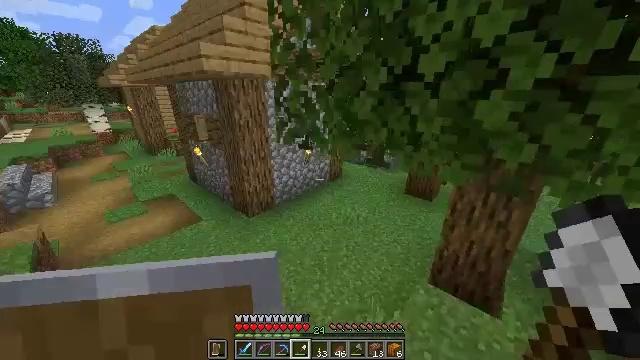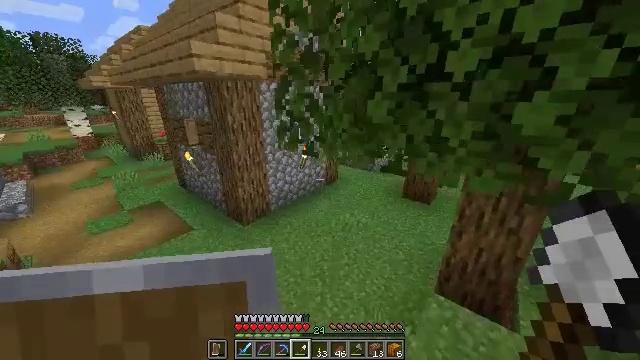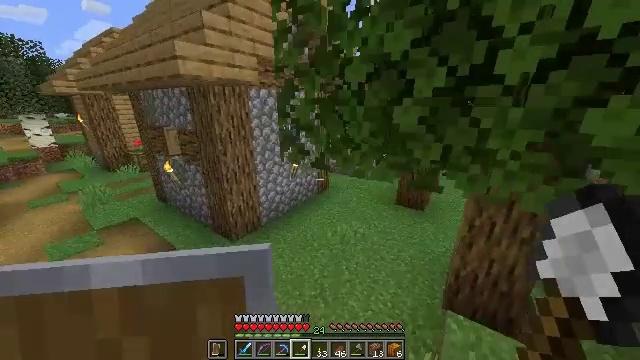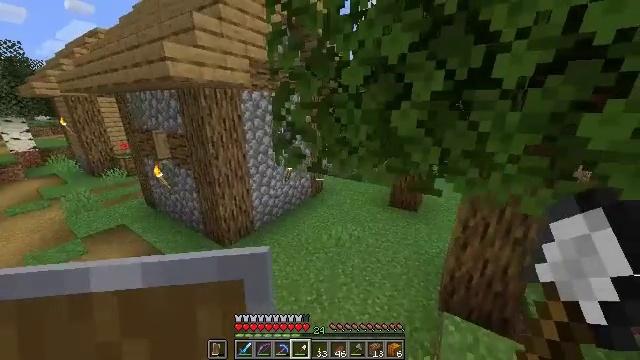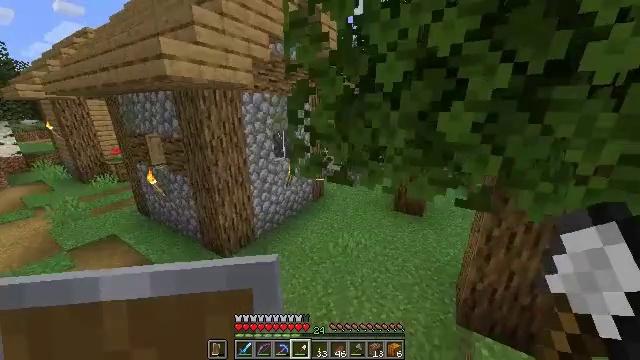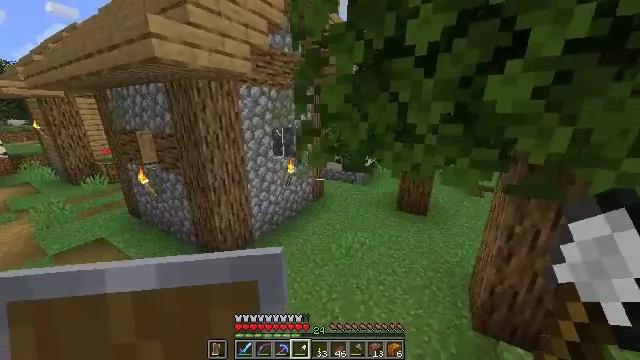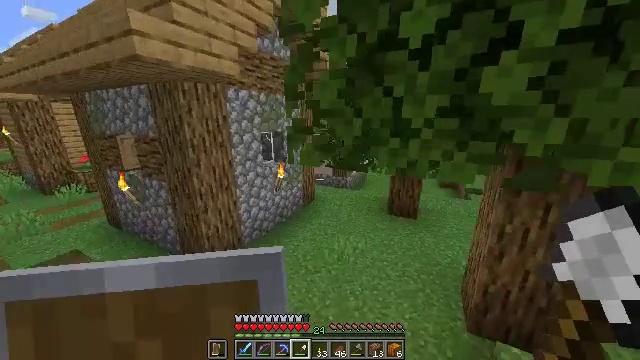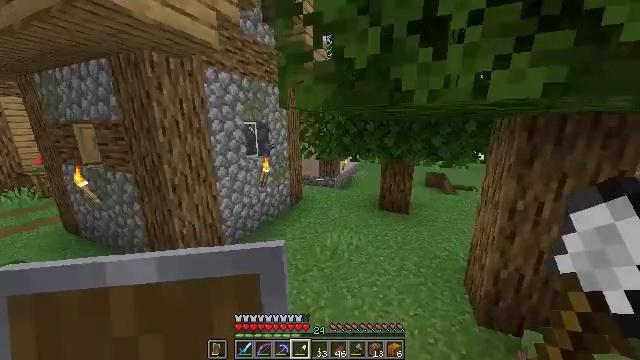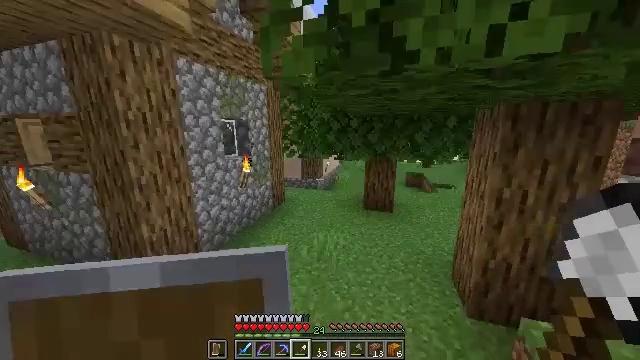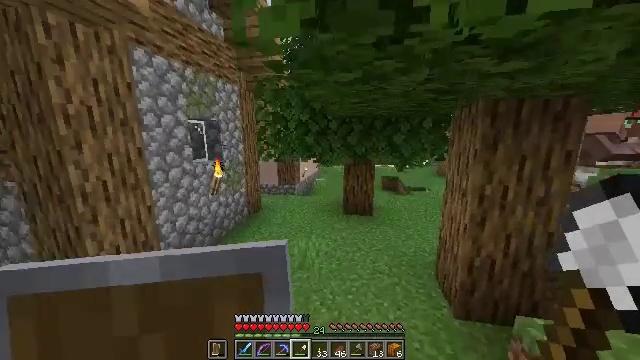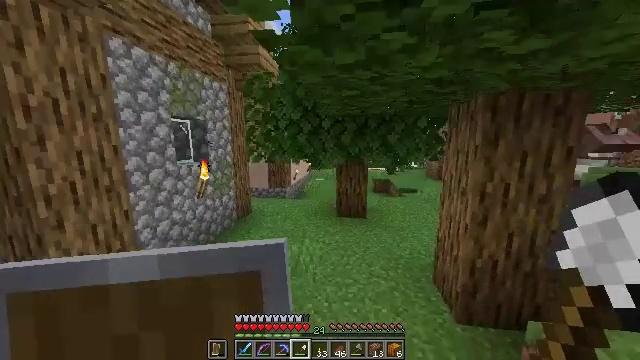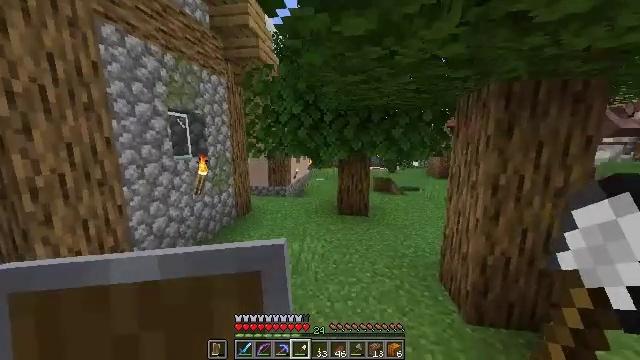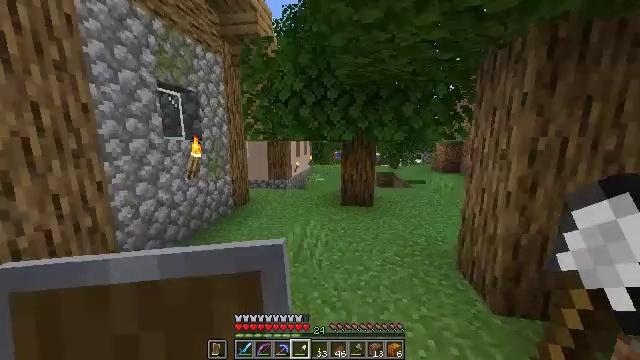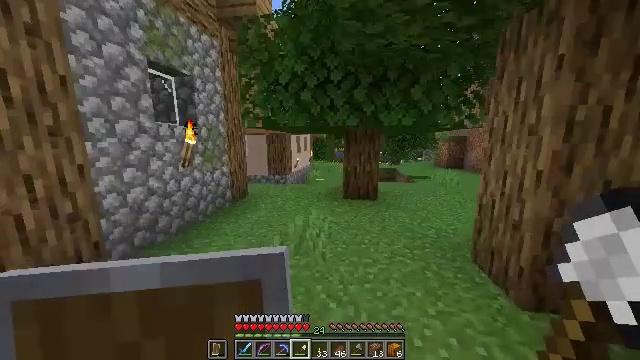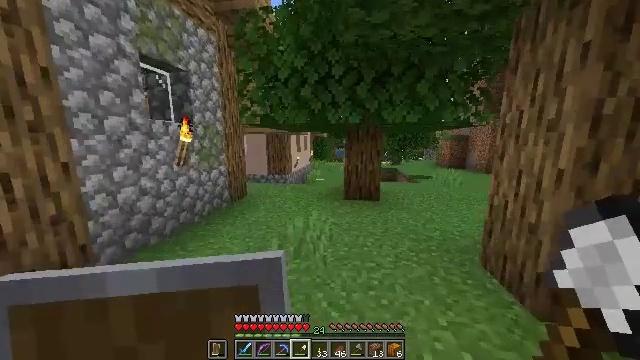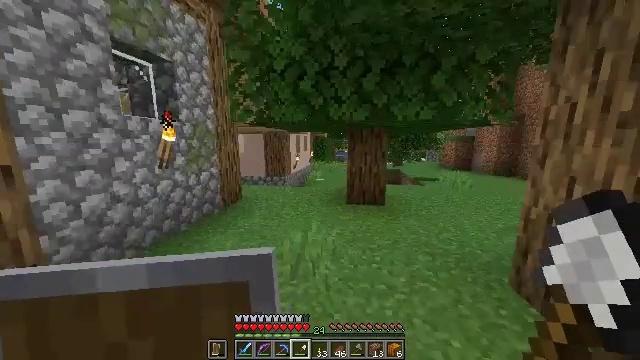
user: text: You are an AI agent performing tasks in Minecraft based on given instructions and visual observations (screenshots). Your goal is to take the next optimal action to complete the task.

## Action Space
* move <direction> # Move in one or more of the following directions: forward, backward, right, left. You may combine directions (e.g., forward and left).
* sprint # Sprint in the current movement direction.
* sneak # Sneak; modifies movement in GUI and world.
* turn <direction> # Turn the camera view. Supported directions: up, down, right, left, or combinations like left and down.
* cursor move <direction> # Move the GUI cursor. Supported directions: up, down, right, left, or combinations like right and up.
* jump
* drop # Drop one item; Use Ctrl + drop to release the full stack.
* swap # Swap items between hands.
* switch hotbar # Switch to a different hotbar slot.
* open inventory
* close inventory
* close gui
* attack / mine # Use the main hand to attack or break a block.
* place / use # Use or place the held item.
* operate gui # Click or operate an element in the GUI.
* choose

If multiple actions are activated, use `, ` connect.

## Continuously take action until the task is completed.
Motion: motion action
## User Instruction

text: Attack the pumpkin to gather it.
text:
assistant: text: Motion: move forward and move left, turn right
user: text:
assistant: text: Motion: move forward and move left, turn right and up
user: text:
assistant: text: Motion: move forward and move left, turn right
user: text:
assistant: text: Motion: move forward, turn right
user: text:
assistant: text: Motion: move forward, sprint
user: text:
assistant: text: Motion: move forward, sprint, turn right and up
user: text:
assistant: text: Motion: move forward, sprint, turn right and up
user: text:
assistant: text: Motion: move forward, sprint, turn right and up
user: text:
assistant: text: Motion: move forward, turn right and up
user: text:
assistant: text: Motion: move forward, sprint, turn right and up
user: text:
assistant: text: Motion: move forward, sprint
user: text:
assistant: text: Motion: move forward, sprint
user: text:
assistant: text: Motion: move forward, sprint
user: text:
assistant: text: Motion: move forward, sprint
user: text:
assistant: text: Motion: move forward
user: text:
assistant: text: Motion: move forward, turn right and up
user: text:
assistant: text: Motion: move forward, turn right and up
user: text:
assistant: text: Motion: move forward, turn right and up
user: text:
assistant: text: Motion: move forward and move right, turn right
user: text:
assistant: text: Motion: move forward and move right
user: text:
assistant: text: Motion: move forward and move right, turn right and up
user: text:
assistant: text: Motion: move forward and move right, turn right and up
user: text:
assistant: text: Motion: move forward and move right, turn right and up, jump
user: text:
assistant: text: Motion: move forward and move right, turn right, jump
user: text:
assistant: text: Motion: move forward and move right, turn right and down
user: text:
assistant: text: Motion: move forward and move right
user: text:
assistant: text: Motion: move forward and move right
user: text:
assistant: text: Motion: move forward and move right
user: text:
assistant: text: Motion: move right, turn left
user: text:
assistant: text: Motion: move right, turn left and down